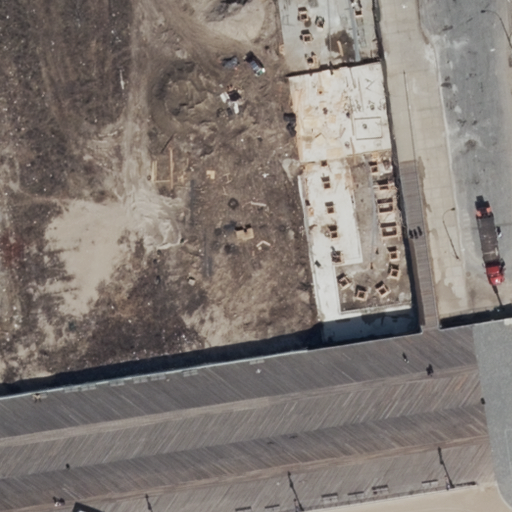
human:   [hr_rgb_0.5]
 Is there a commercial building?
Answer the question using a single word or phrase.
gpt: no

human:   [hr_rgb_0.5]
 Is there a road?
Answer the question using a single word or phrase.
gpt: yes

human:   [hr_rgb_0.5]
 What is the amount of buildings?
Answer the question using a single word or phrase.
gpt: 1

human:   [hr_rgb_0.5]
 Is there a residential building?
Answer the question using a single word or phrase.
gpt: yes

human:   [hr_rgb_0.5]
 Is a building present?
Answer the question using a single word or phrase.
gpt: yes

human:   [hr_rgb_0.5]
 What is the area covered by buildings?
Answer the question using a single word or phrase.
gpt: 180m2

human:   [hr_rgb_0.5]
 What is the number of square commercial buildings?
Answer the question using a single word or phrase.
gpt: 0

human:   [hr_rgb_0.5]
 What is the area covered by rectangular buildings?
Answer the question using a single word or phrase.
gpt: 180m2

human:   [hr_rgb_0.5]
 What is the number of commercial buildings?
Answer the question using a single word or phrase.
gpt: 0

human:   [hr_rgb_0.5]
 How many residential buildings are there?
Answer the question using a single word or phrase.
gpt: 1

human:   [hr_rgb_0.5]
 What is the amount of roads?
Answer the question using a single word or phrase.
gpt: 3

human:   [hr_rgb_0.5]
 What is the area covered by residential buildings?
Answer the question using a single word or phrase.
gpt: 180m2

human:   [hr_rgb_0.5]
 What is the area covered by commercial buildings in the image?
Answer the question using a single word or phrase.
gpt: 0m2

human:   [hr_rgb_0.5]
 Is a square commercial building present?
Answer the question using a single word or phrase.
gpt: no

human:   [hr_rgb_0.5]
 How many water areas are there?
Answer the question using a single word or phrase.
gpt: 0

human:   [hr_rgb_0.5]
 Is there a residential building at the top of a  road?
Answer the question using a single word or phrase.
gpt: yes

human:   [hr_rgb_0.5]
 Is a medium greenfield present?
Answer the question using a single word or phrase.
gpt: no

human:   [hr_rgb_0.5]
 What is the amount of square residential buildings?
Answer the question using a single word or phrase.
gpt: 0

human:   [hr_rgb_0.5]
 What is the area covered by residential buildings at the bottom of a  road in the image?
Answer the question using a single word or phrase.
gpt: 180m2

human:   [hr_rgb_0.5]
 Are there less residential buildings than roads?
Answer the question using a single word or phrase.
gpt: yes

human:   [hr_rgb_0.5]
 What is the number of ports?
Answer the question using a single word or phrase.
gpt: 0

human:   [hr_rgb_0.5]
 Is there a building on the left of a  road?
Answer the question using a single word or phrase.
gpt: yes

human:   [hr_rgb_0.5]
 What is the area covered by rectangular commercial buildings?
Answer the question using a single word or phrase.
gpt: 0m2

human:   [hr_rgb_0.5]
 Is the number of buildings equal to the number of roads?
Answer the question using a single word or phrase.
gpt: no

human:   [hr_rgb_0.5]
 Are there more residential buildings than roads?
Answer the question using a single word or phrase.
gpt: no

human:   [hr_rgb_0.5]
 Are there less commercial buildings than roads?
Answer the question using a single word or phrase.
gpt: yes

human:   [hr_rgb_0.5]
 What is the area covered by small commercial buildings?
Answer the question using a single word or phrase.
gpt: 0m2

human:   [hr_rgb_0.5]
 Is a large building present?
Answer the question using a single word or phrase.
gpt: no

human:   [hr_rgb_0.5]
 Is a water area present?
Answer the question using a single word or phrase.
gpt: no

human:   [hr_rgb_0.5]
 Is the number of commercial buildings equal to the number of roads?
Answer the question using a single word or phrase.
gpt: no

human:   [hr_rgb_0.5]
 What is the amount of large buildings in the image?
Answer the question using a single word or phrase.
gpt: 0

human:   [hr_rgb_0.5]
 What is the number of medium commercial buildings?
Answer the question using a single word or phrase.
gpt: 0

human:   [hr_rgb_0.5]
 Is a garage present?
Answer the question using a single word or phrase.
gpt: no

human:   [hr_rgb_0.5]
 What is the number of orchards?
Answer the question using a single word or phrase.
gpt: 0

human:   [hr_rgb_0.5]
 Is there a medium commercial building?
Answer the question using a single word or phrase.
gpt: no

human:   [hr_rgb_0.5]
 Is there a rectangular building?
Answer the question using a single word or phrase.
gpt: yes

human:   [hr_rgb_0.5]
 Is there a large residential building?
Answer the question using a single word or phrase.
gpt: no

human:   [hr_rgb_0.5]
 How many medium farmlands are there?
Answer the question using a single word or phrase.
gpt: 0

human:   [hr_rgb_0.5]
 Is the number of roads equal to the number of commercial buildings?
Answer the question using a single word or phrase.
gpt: no

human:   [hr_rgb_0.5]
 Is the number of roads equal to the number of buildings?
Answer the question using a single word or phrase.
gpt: no

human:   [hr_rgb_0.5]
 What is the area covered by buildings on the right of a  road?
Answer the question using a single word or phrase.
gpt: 180m2

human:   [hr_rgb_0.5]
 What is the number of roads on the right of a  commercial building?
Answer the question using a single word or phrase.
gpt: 0

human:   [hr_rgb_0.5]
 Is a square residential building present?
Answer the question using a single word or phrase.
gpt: no

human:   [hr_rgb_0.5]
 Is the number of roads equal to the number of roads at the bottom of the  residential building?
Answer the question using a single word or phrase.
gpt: no

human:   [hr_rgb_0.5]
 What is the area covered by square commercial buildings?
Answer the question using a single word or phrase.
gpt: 0m2

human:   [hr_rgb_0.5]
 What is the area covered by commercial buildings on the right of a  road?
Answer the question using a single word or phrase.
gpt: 0m2

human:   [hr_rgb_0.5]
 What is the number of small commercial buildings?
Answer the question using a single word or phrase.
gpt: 0

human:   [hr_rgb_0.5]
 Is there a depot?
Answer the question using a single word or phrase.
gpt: no

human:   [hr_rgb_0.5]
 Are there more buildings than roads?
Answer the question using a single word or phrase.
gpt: no

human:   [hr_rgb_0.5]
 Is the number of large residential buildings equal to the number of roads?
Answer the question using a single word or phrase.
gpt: no

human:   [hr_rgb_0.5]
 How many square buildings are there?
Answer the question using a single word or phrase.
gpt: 0

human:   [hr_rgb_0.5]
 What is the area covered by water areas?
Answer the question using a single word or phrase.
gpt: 0m2

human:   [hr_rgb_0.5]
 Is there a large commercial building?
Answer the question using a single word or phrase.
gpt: no

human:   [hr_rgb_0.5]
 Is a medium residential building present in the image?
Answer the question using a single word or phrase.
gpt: yes

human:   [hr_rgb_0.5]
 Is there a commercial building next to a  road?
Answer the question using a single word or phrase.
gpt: no

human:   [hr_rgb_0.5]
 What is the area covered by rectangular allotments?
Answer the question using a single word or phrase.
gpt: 0m2

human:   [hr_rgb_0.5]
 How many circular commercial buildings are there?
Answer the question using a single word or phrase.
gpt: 0

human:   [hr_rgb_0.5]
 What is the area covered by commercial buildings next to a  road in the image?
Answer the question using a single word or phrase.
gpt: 0m2

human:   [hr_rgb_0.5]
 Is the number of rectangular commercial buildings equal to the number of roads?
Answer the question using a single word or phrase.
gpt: no

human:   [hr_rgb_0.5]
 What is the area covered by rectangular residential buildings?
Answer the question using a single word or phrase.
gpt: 180m2

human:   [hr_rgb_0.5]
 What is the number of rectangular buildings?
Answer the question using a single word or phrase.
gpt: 1

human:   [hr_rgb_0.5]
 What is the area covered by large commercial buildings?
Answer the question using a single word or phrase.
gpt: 0m2

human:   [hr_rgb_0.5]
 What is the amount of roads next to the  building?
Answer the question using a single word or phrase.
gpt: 3

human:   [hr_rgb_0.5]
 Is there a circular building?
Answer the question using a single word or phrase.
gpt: no